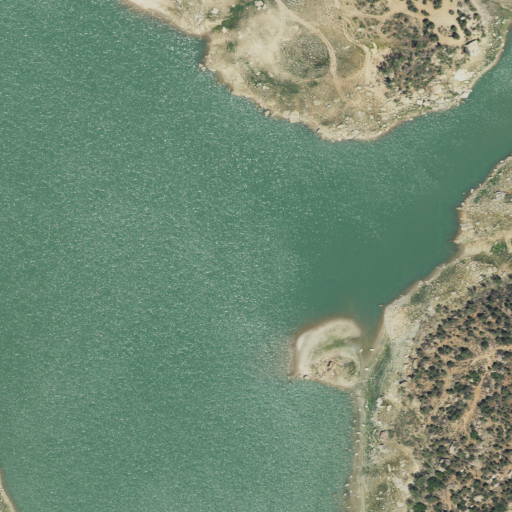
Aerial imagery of valley in Utah named Bullpup Canyon containing open water, shrub, evergreen forest, low intensity development, open development, medium intensity development, and high intensity development